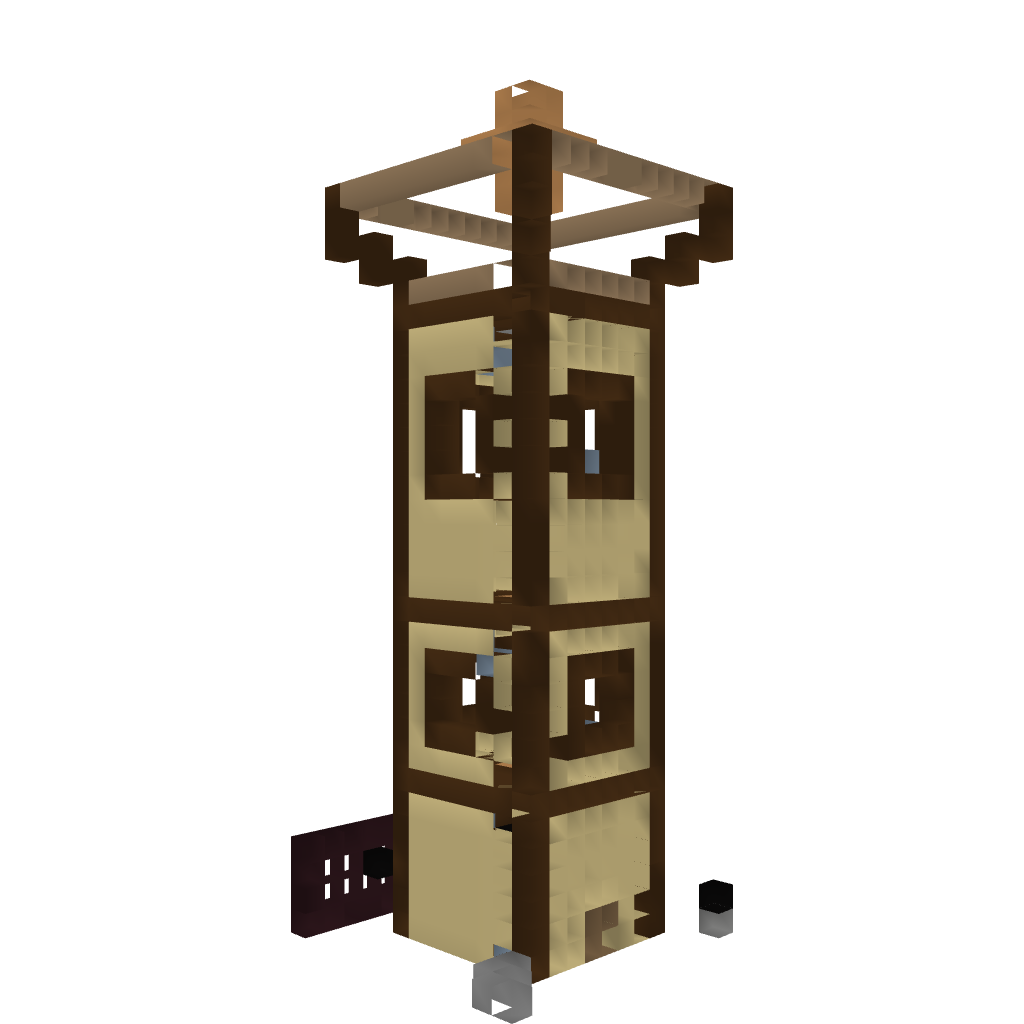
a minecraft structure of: paci tower